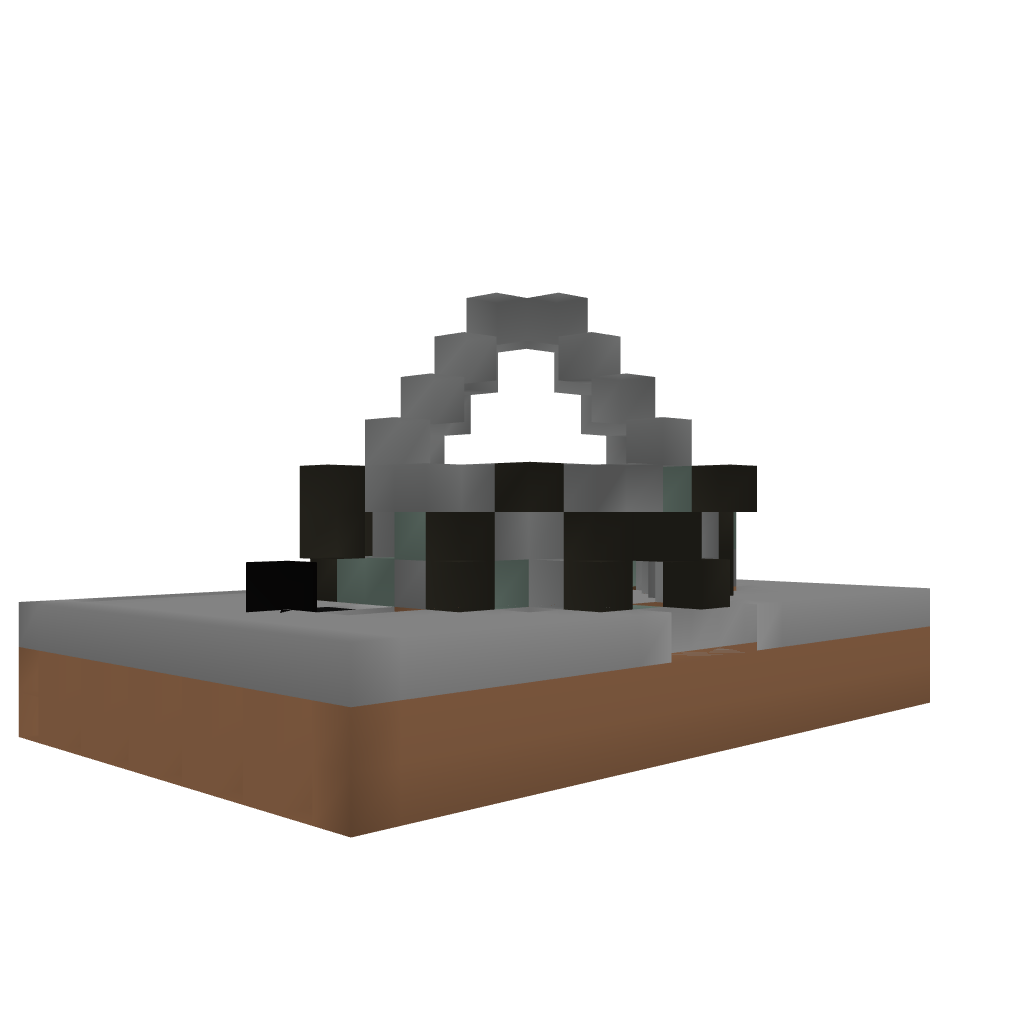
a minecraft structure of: Lost Temple [Small]